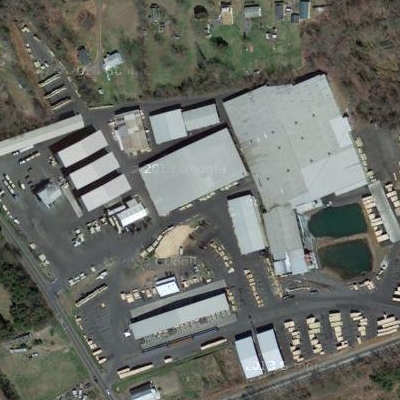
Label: cIndustry